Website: walmart
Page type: account-selection
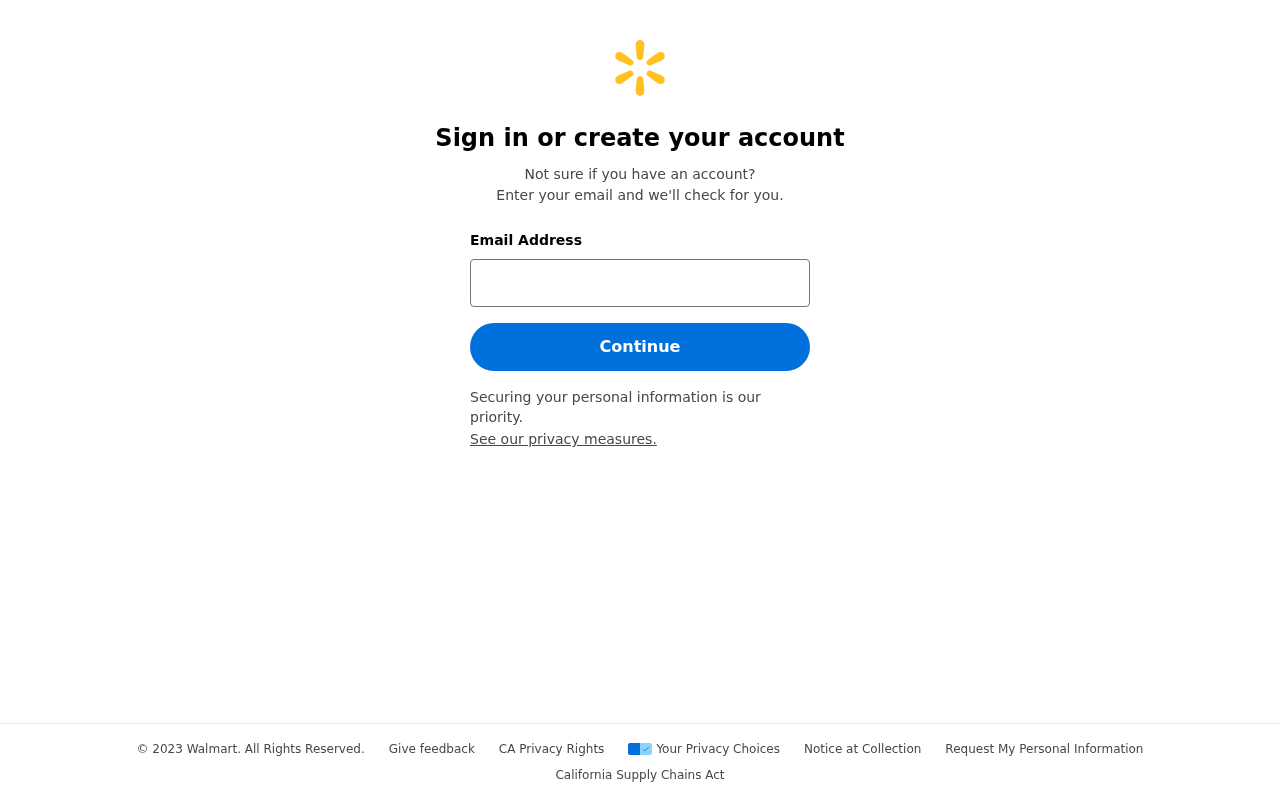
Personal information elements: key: PII_EMAIL
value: gary.carlson@gmail.com